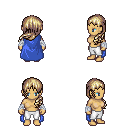
a pixel art fantasy rpg character, female body template, human, tanned skin, blue cape, white pants, white blonde left-swept hairstyle, white cloth bandages, four views (front, back, left, right), 2x2 character sprite sheet, small pixel art, hard edges, no anti-aliasing